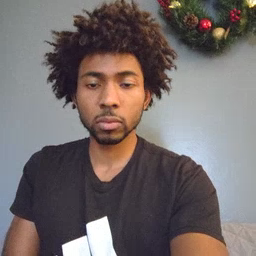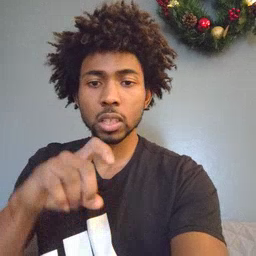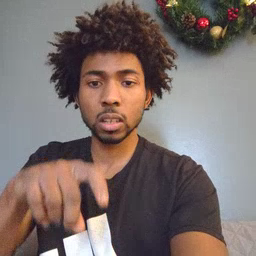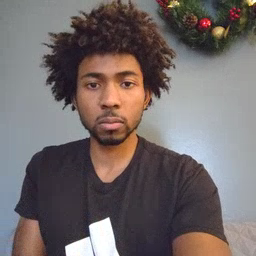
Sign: time